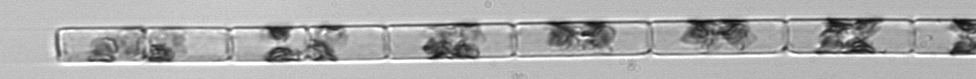
Label: Guinardia_delicatula